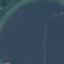
Label: SeaLake